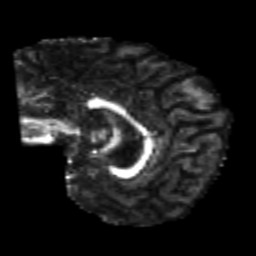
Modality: FA
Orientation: sagittal
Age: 21
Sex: female
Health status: healthy
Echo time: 0.074 s